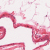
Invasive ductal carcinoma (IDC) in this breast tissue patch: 0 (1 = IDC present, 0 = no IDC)